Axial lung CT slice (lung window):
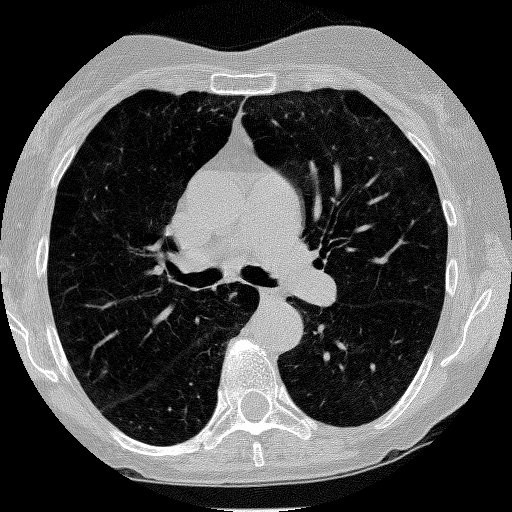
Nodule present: no